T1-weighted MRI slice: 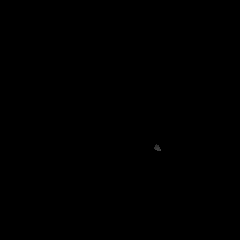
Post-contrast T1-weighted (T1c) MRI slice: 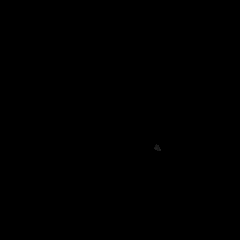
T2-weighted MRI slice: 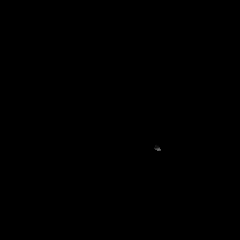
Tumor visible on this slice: no